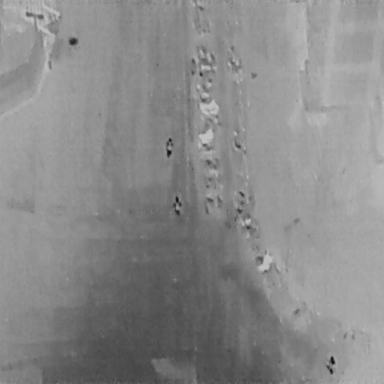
There are 15 objects shown in the infrared image, including three People, and 12 Bicycles.